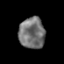
Tissue: prostate
Cell type: T cells
Senescence score: 0.3044
Nuclear area (px): 791
Mean DAPI intensity: 115.101